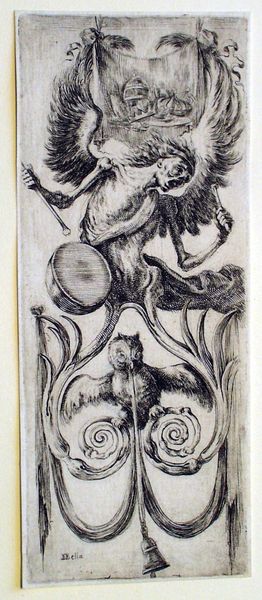
Titel: Ornamenti o grottesche
Künstler: Stefano della Bella
Standort: Karlsruhe
Institution: Staatliche Kunsthalle Karlsruhe
Schlagwörter: chair, feathers, white, black, dark, gray, grey, painting, robe, print, angel, death, eyes, drawing, black and white, ornament, bird, drum, drummer, etching, illustration, monochrome, tail, birds, devil, swirl, wings, flag, human, arms, clothes, music, vertical, signature, religion, aile, greyscale, horn, ribbons, dragon, beak, ailes, plate, scary, skeleton, bone, bones, black & white, monster, organic, leg, plague, banner, bell, angel of death, sticks, b/w, grayscale, hibou, curve, demon, whitr, legend, owl, drums, drowing, bells, doom, gargoyle, coiled, mith, drawingdetail, drum stick, drum sticks, oisseau